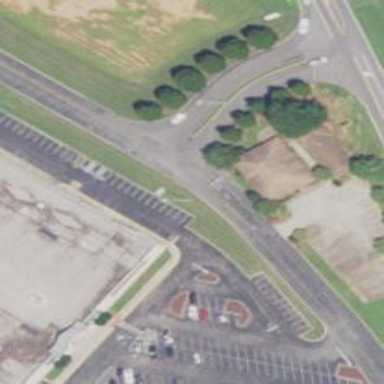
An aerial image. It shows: Road with stop sign.